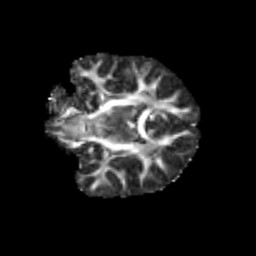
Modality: FA
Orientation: coronal
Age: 9
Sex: male
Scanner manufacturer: siemens
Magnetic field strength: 3 T
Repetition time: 3.8 s
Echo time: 0.07 s